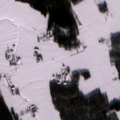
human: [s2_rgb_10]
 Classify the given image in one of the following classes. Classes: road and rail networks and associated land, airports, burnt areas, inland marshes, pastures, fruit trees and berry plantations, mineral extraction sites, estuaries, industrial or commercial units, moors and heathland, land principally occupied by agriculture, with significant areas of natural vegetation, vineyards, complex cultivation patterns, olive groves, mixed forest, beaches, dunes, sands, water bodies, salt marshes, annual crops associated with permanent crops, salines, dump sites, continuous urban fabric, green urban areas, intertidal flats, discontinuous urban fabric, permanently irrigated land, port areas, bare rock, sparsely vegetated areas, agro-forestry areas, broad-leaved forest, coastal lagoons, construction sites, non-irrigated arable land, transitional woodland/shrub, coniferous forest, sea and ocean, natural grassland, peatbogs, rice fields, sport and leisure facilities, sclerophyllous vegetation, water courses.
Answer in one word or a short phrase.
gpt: non-irrigated arable land, coniferous forest